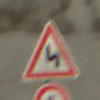
Verkehrszeichen: DoppelkurveZunaechstLinks
Zusatzzeichen unten: Geschwindigkeit5
Umgebung: Outdoor, Beach
Tageszeit: MorningAfternoon
Wetter: PartlyCloudy
Licht: Natural
Jahreszeit: NotSpecified
Kontrast: HighContrast